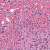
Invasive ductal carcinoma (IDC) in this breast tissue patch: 0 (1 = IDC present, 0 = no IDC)